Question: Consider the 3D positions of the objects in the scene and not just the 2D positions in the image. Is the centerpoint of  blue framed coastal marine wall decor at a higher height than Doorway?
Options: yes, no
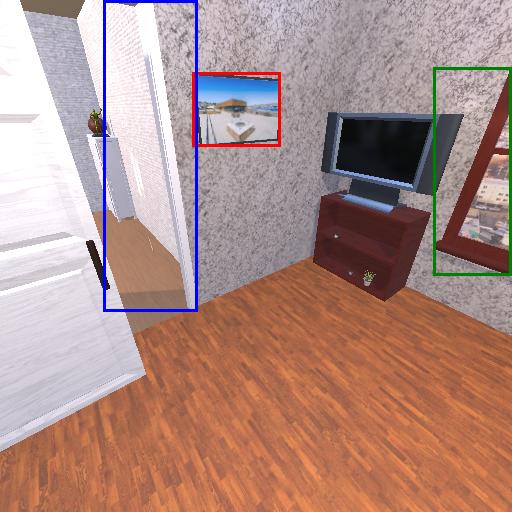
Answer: yes